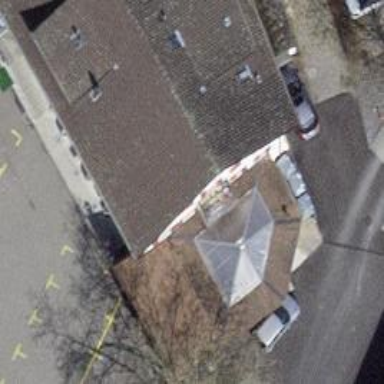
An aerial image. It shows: Restaurant.